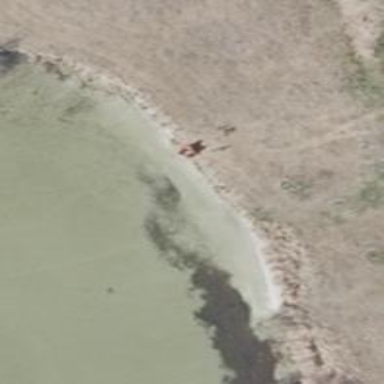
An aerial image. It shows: Beach area ideal for swimming.